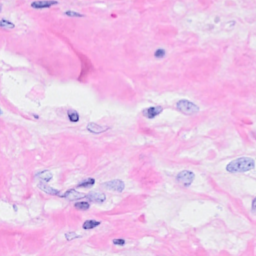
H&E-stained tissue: Breast